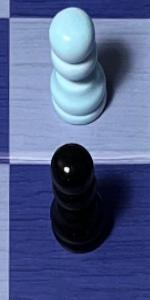
Label: Pawn_Black